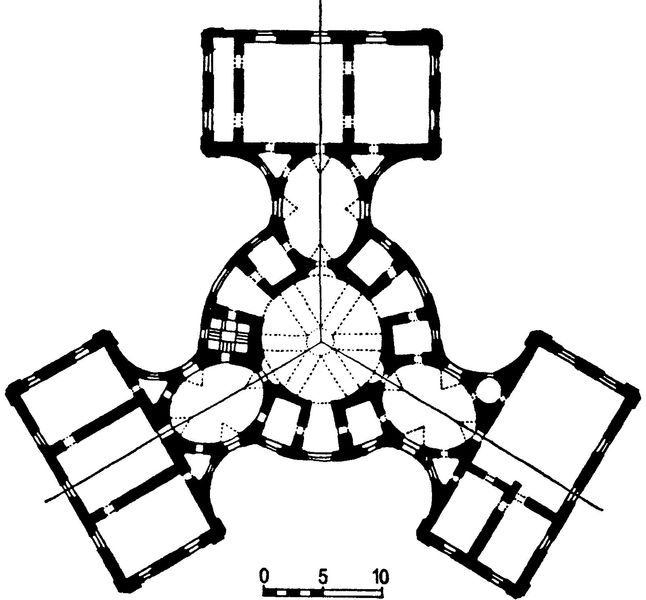
Titel: Villa Larderia in Bagheria bei Rom
Standort: Bagheria, bei Palermo (EU - I)
Schlagwörter: raum, tür, zeichnung, zimmer, gebäude, architektur, kirche, drei, kreis, oval, rund, turm, linien, kuppel, zahlen, ziffern, durchgang, tor, eingang, kreuz, stern, dom, räume, entwurf, kathedrale, plan, zentrum, achsen, querschnitt, quadrat, viereck, grundriss, massstab, bauplan, zentralbau, aufschnitt, kapellen, unterteilung, 3